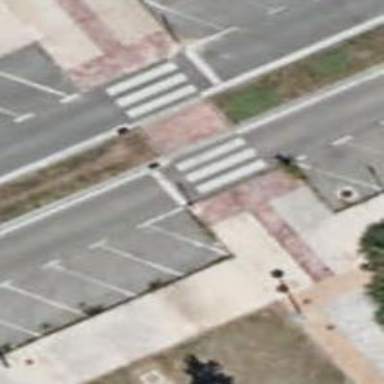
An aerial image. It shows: Uncontrolled road crossing.